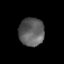
Tissue: prostate
Cell type: T cells
Senescence score: 0.2941
Nuclear area (px): 695
Mean DAPI intensity: 93.941